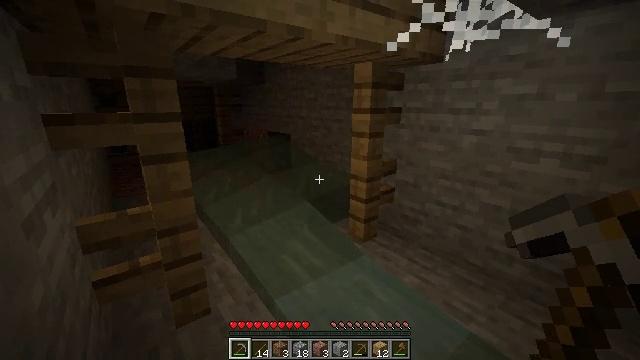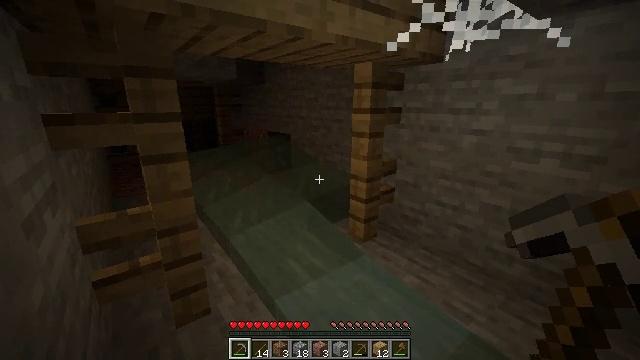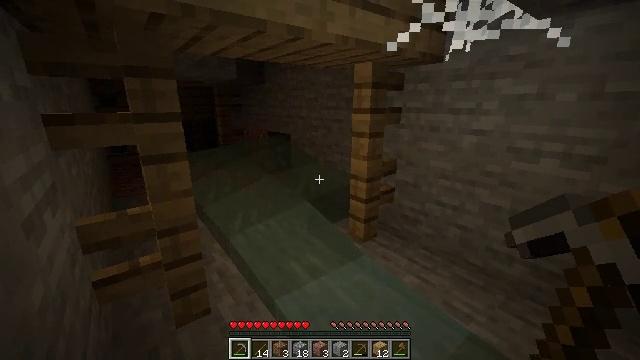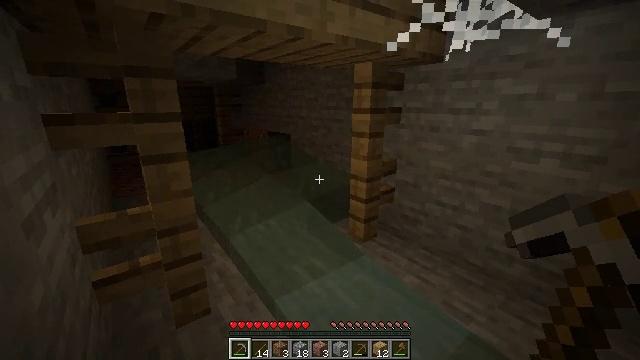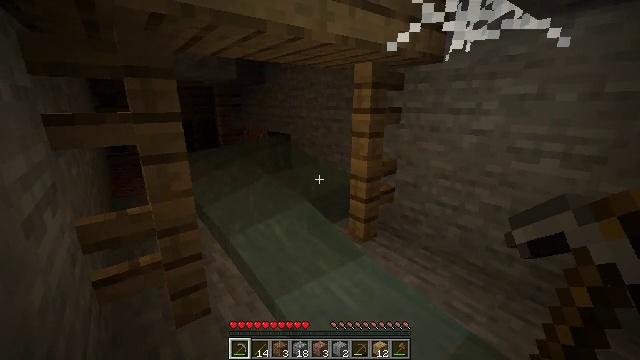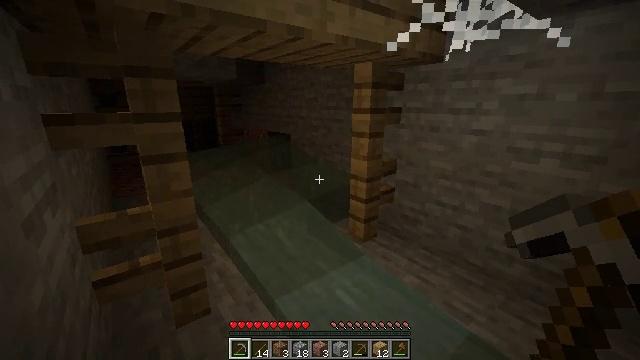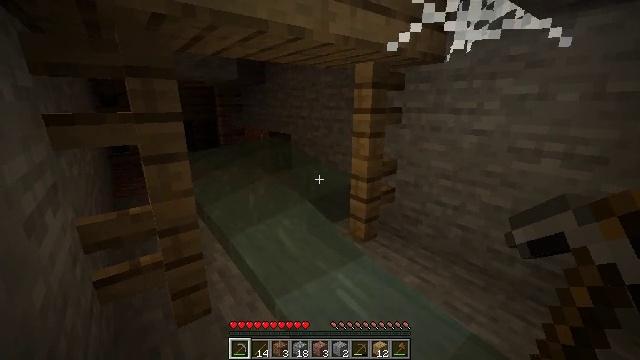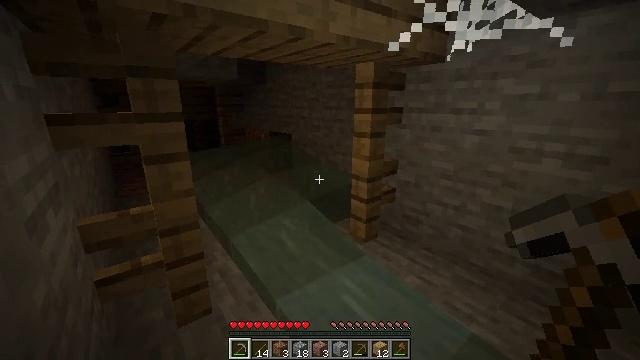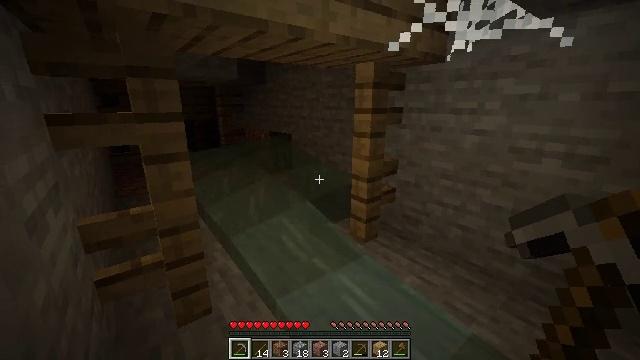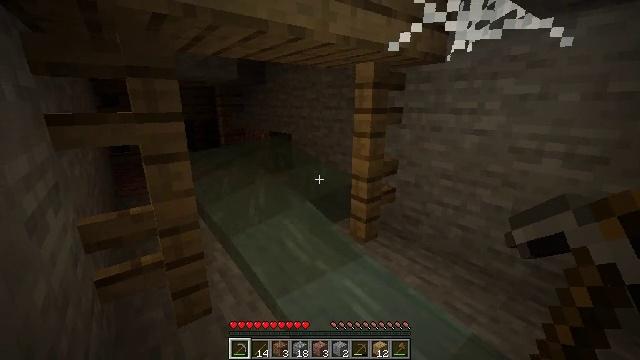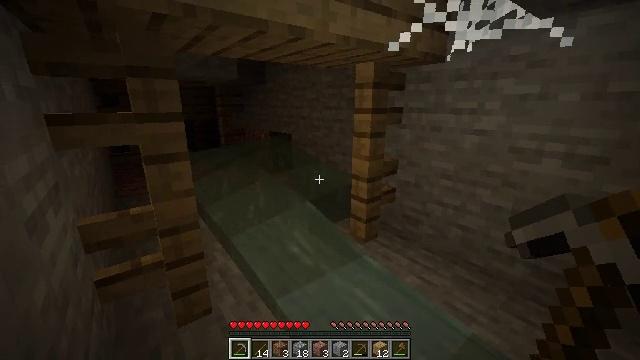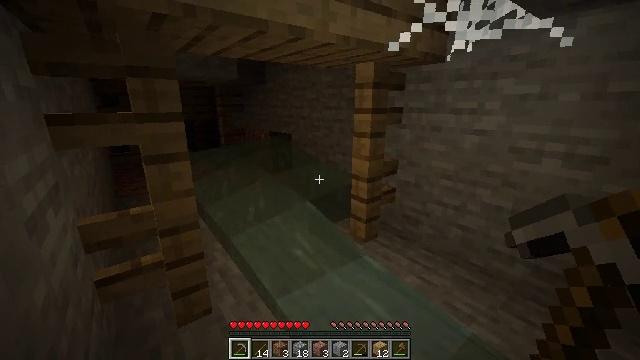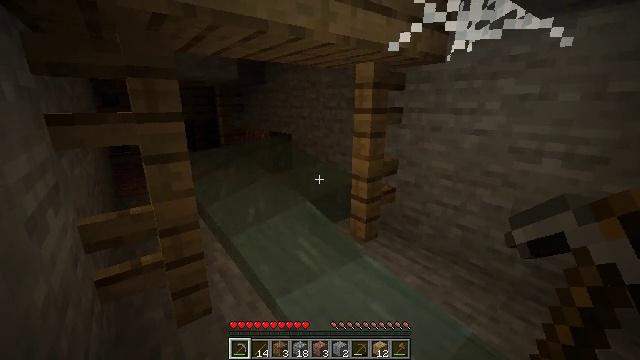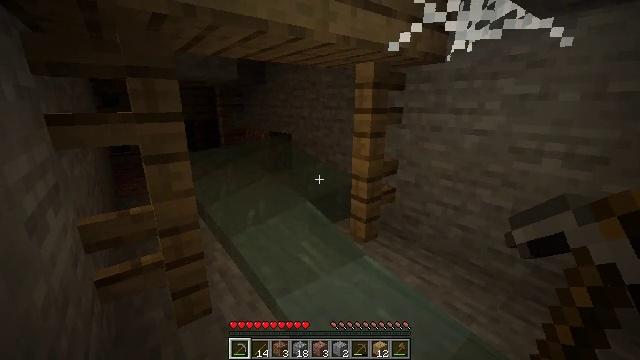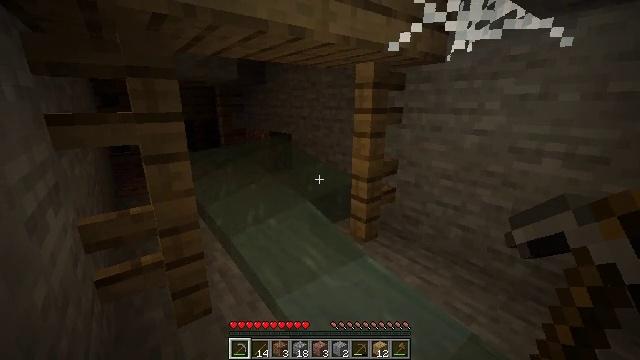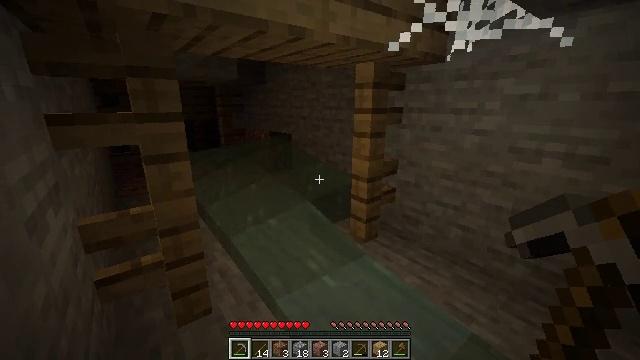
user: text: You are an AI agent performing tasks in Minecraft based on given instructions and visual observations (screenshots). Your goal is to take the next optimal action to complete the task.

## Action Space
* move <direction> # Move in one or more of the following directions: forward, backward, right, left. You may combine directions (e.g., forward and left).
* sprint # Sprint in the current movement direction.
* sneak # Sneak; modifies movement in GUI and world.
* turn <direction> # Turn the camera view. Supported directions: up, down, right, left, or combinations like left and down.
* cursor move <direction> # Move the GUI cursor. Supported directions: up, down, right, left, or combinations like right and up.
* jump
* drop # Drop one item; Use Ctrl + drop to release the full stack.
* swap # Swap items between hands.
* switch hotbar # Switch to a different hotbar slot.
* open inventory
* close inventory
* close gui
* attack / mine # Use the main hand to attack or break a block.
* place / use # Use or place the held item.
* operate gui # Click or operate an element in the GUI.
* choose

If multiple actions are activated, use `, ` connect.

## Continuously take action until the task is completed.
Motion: motion action
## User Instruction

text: Attack the oak planks to recycle it.
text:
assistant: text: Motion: no_op
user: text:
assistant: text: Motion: no_op
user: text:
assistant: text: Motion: no_op
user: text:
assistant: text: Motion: no_op
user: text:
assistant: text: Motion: no_op
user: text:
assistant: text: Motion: no_op
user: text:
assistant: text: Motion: no_op
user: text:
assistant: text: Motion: no_op
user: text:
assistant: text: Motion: no_op
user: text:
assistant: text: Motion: no_op
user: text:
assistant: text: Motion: no_op
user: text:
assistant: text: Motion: no_op
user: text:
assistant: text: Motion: no_op
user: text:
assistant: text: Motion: no_op
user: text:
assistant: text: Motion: no_op
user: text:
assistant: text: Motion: no_op
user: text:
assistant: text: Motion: no_op
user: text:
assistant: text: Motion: no_op
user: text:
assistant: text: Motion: no_op
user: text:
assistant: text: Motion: no_op
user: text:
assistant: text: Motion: no_op
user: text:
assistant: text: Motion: no_op
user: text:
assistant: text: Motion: no_op
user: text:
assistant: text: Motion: no_op
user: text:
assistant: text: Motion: turn right and up
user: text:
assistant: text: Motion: turn right and up
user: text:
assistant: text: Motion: turn right and up
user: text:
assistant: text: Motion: turn up
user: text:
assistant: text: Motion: no_op
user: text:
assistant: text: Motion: no_op